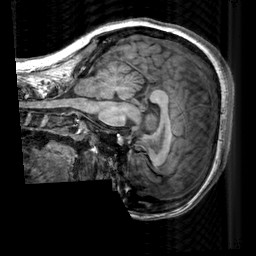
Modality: T1w
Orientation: sagittal
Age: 20
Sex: female
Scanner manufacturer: siemens
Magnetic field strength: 3 T
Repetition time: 2.3 s
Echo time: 0.00303 s